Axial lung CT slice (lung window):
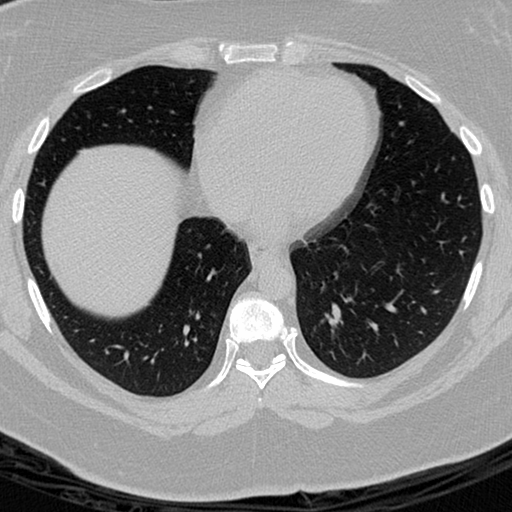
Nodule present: no